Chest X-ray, AP view. Patient: 36 years old, sex F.
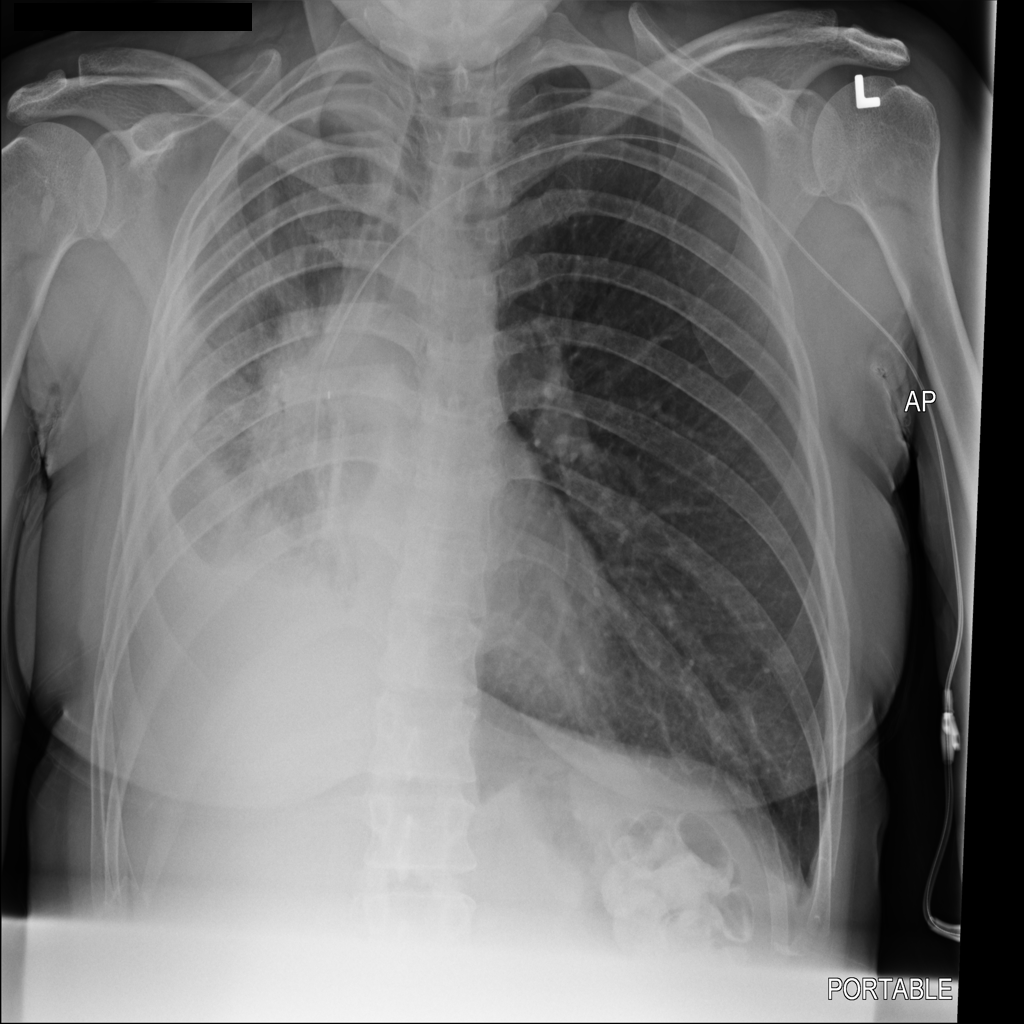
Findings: Mass